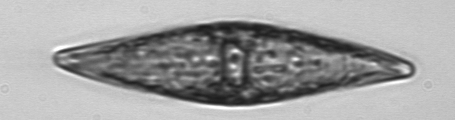
Label: Pleurosigma